Field crop: tomato
Growth stage: 1
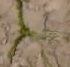
Species: cyperus